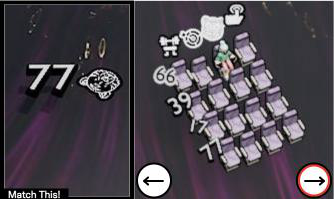
Task: seats
Answer: no